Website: lowes
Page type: receipt
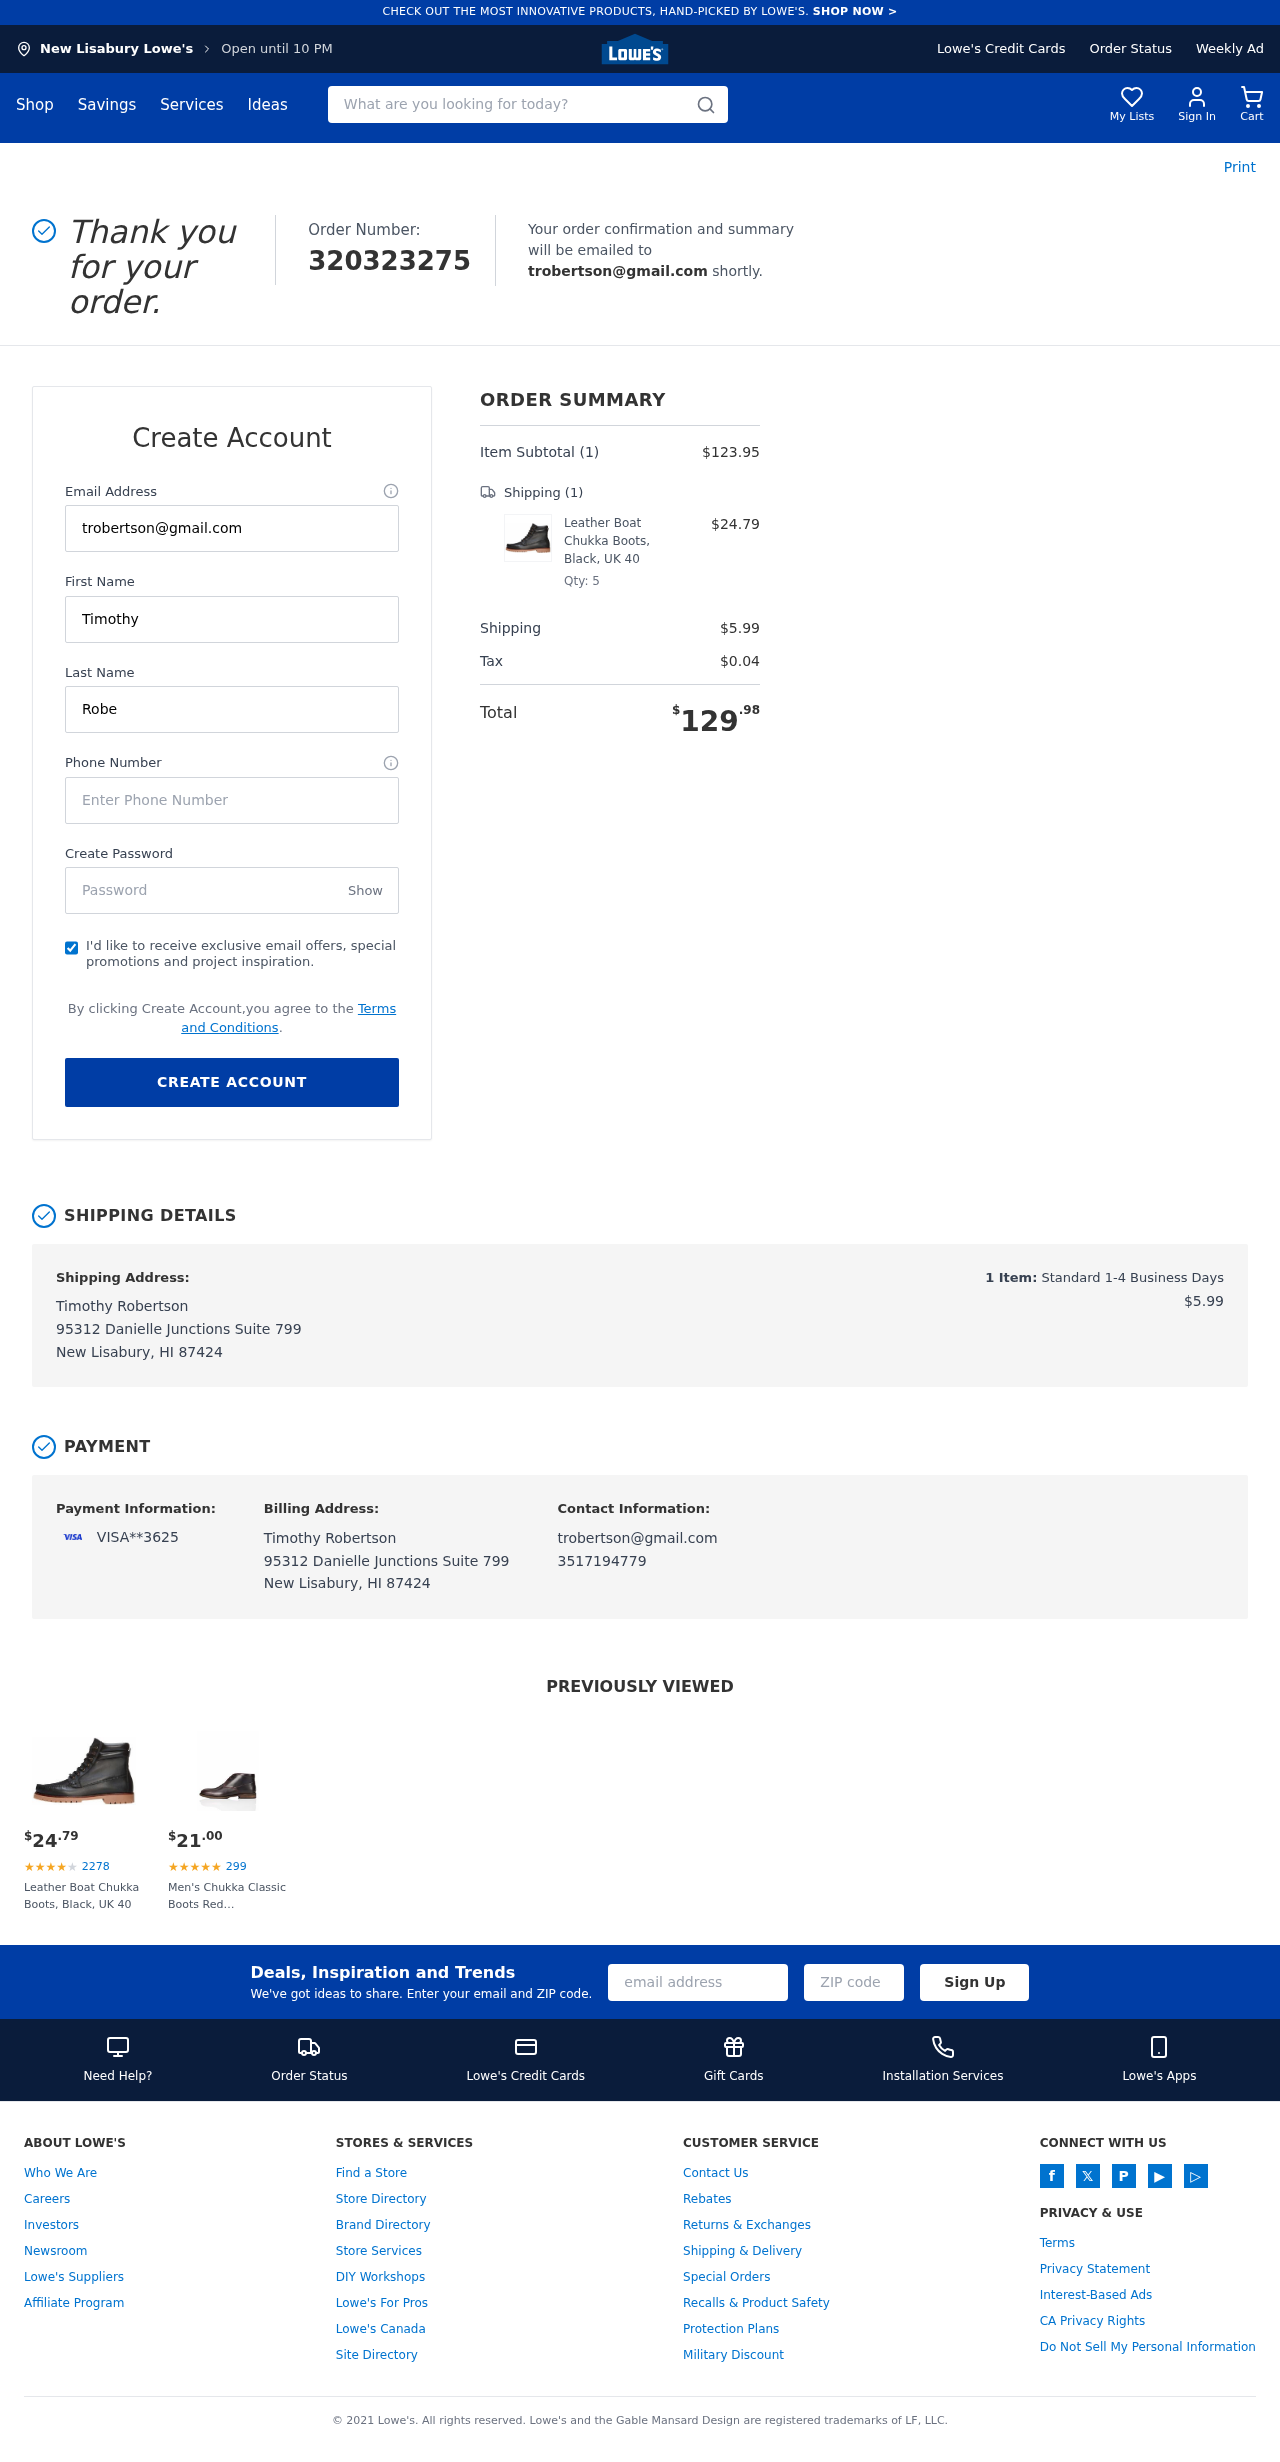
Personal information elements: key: PII_CARD_LAST4
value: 3625
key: PII_CARD_TYPE
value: VISA
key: PII_CITY
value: New Lisabury
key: PII_EMAIL
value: trobertson@gmail.com
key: PII_FULLNAME
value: Timothy Robertson
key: PII_PHONE
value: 3517194779
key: PII_STREET
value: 95312 Danielle Junctions Suite 799
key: PII_FIRSTNAME
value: Timothy
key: PII_LASTNAME
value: Robertson
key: PII_CITY_STATE_ZIP
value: New Lisabury, HI 87424
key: PII_FULLNAME2
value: Timothy Robertson
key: PII_FULLNAME3
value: Timothy Robertson
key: PII_FIRSTNAME2
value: Timothy
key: PII_FIRSTNAME3
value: Timothy
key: PII_LASTNAME2
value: Robertson
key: PII_LASTNAME3
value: Robertson
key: PII_FIRSTNAME_DERIVED
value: Timothy
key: PII_LASTNAME_DERIVED
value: Robertson
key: PII_FULLNAME_DERIVED
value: Timothy Robertson
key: PII_NAME_FULL_DERIVED
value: Timothy Robertson
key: PII_STREET2
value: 95312 Danielle Junctions Suite 799
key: PII_CITY_STATE_ZIP2
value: New Lisabury, HI 87424
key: PII_EMAIL2
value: trobertson@gmail.com
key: PII_EMAIL3
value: trobertson@gmail.com
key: PII_PHONE_LINE
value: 4779
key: PII_PHONE_SUFFIX
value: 4779
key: PII_PHONE2
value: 3517194779
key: PII_PHONE3
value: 3517194779
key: PII_PHONE_NUMERIC
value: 3517194779
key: PII_PHONE_LINE_NUMERIC
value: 4779
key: PII_PHONE_SUFFIX_NUMERIC
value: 4779
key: PII_PHONE2_NUMERIC
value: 3517194779
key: PII_PHONE3_NUMERIC
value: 3517194779
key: PII_PHONE_DIGITS
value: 3517194779
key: PII_PHONE_LAST4
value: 4779
Product elements: key: PRODUCT1_NAME
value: Leather Boat Chukka Boots, Black, UK 40
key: PRODUCT1_PRICE
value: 24.79
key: PRODUCT1_QUANTITY
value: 5
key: PRODUCT2_NAME
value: Men's Chukka Classic Boots Red (Burgundy) 44 EU
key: PRODUCT2_NUM_RATINGS
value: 299
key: PRODUCT2_PRICE
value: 21
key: PRODUCT1_PRICE2
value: $24.79
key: PRODUCT1_RATING2
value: ★
★
★
★
★
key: PRODUCT1_NUM_RATINGS2
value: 2278
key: PRODUCT1_NAME2
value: Leather Boat Chukka Boots, Black, UK 40
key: PRODUCT2_RATING
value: ★
★
★
★
★
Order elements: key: ORDER_ID
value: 320323275
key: ORDER_NUM_ITEMS
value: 1
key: ORDER_SUBTOTAL
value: $123.95
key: ORDER_NUM_ITEMS2
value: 1
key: ORDER_SHIPPING_COST
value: $5.99
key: ORDER_TAX
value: $0.04
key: ORDER_TOTAL
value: $129.98
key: ORDER_NUM_ITEMS3
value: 1
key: ORDER_SHIPPING_COST2
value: $5.99
Search elements: key: HEADER_SEARCH
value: What are you looking for today?